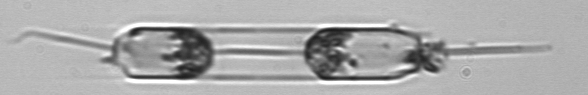
Label: Ditylum_brightwellii